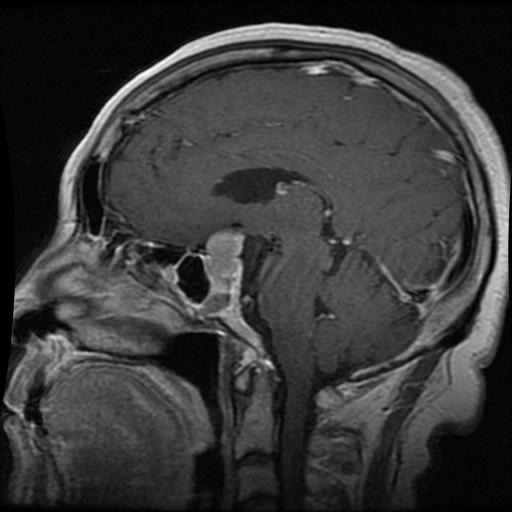
Label: pituitary